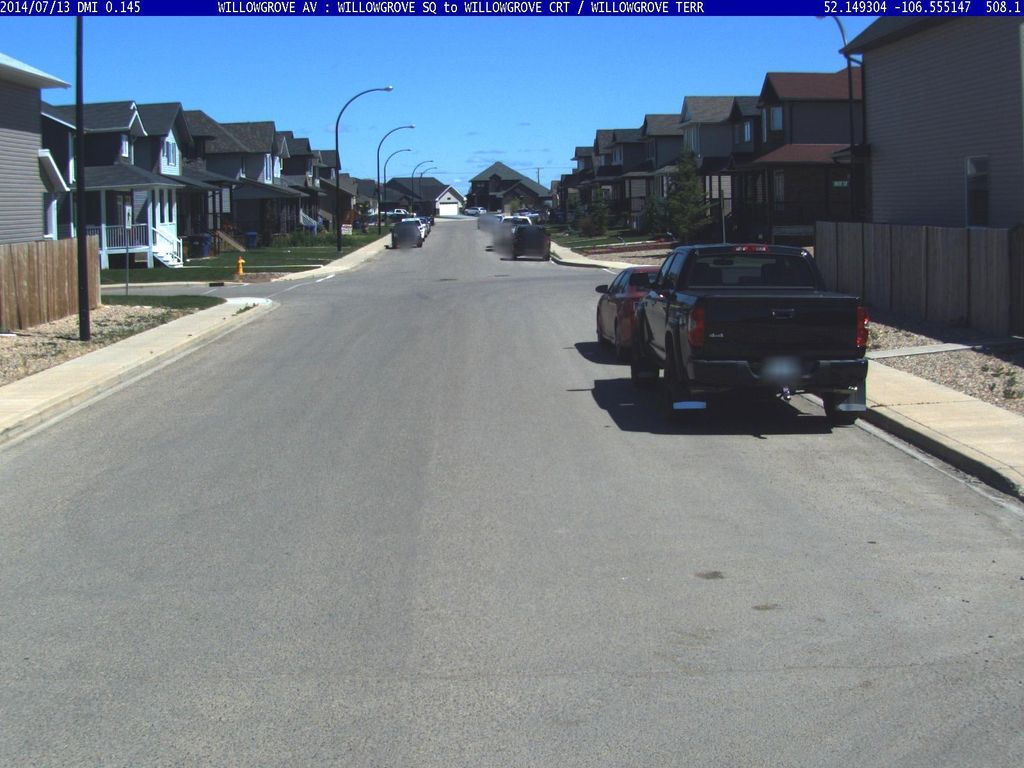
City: saskatoon